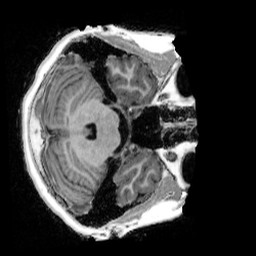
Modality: UNIT1_denoised
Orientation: axial
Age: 11
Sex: female
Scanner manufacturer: siemens
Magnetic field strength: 3 T
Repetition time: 4 s
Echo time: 0.00303 s